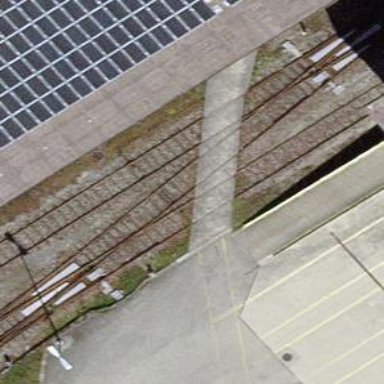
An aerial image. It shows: Rail spur service.